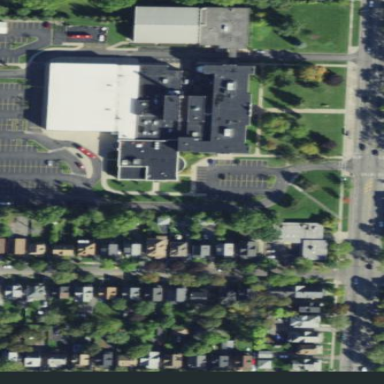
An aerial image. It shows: School building.